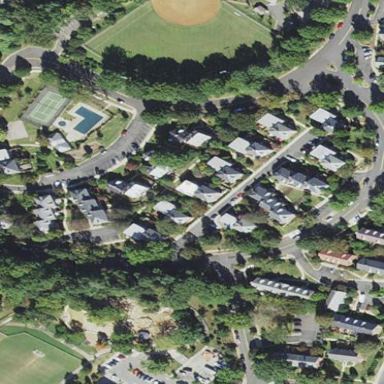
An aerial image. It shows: Residential area within neighborhood.